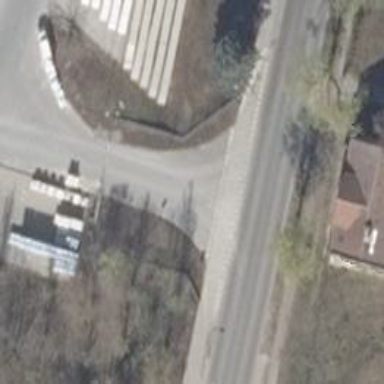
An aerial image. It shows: Uncontrolled crossing on the road.